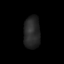
Tissue: skin
Cell type: Epithelial cells
Senescence score: 0.2842
Nuclear area (px): 523
Mean DAPI intensity: 38.625